【题型】选择题　【知识点】解析几何　【难度】medium
（2025·上海长宁·二模）椭圆具有如下光学性质：如图，$F_1(-c,0)$，$F_2(c,0)$分别是椭圆$\dfrac{x^2}{a^2}+\dfrac{y^2}{b^2}=1$的左、右焦点，从点$F_1$发出的光线在到达椭圆上的点$P$后，经过到达点的切线反射后经过点$F_2$，有以下两个命题：

\textcircled{1} 若$P$是椭圆上除长轴端点外的一点，设法线与$x$轴的交点为$M(t,0)$，则$t\in\left(-\dfrac{c^2}{a},\dfrac{c^2}{a}\right)$

\textcircled{2} 若从$F_1$发出的光线，经椭圆两次反射后，第一次回到$F_1$所经过的路程为$8c$，则该椭圆的离心率为$\dfrac{1}{2}$；

则以下说法正确的是 (\quad)

A.\textcircled{1}是真命题，\textcircled{2}是真命题

B.\textcircled{1}是真命题，\textcircled{2}是假命题

C.\textcircled{1}是假命题，\textcircled{2}是真命题

D.\textcircled{1}是假命题，\textcircled{2}是假命题
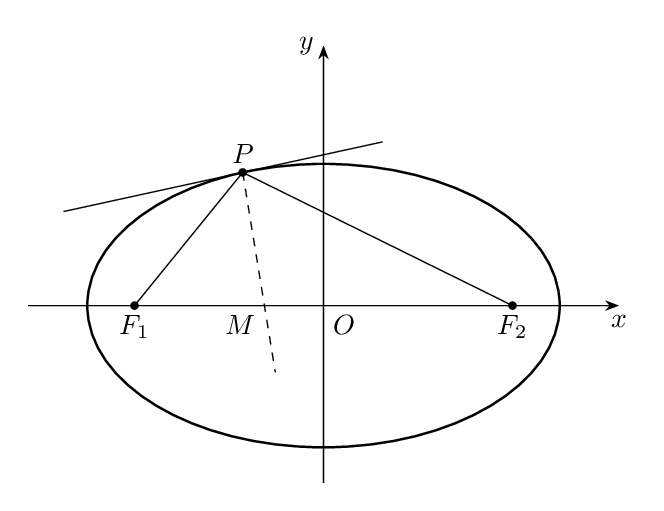
【解答】
\vspace{8pt}
\textbf{【答案】A}

\vspace{5pt}
\textbf{【详解】}设$P(x_0,y_0)$，因为$\dfrac{x^2}{a^2}+\dfrac{y^2}{b^2}=1$，所以$y=\pm b\sqrt{1-\dfrac{x^2}{a^2}}$，

当$y=b\sqrt{1-\dfrac{x^2}{a^2}}$时，$y'=\dfrac{-\dfrac{b}{a}x}{\sqrt{a^2-x^2}}$，

所以在点$P(x_0,y_0)$处的切线的斜率为$k=\dfrac{-\dfrac{b}{a}x_0}{\sqrt{a^2-x_0^2}}=\dfrac{-\dfrac{b}{a}x_0}{\sqrt{\dfrac{a^2y_0^2}{b^2}}}=-\dfrac{b^2x_0}{a^2y_0}$，

同理可得当$y=-b\sqrt{1-\dfrac{x^2}{a^2}}$时，在点$P(x_0,y_0)$处的切线的斜率为$k=-\dfrac{b^2x_0}{a^2y_0}$，

所以椭圆$\dfrac{x^2}{a^2}+\dfrac{y^2}{b^2}=1$在点$P(x_0,y_0)$处的切线的斜率为$k=-\dfrac{b^2x_0}{a^2y_0}$，

因为$M(t,0)$，所以$k_{PM}=\dfrac{y_0}{x_0-t}$，

因为$k_{PM}\cdot k=-1$，所以$\dfrac{y_0}{x_0-t}\cdot\left(-\dfrac{b^2x_0}{a^2y_0}\right)=-1$，

所以$t=x_0-\dfrac{b^2x_0}{a^2}=\dfrac{a^2x_0-b^2x_0}{a^2}=\dfrac{c^2x_0}{a^2}$，

因为$x_0\in(-a,a)$，所以$t\in\left(-\dfrac{c^2}{a},\dfrac{c^2}{a}\right)$，故\textcircled{1}是真命题；

因为$F_1$发出的光线在到达椭圆上的点$P$后，经过到达点的切线反射后经过点$F_2$，

所以两次反射后，第一次回到$F_1$所经过的路程为$4a$，

所以$4a=8c$，所以$e=\dfrac{c}{a}=\dfrac{1}{2}$，故\textcircled{2}是真命题.

故选：A.